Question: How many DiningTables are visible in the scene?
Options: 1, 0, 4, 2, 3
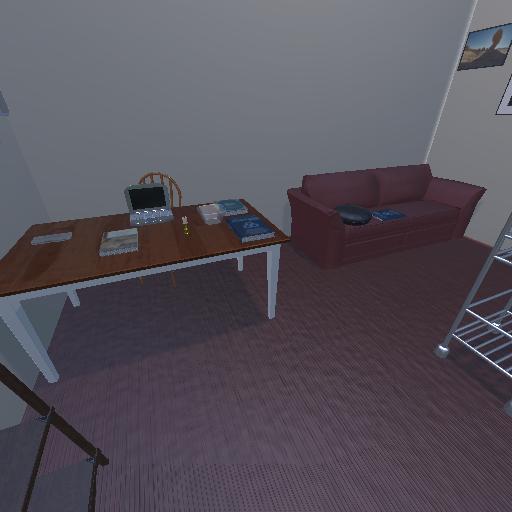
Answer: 1